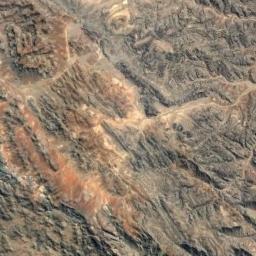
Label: mountain